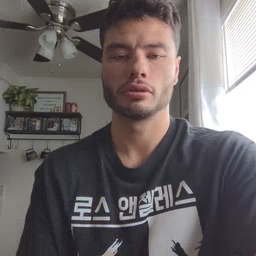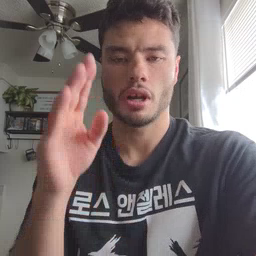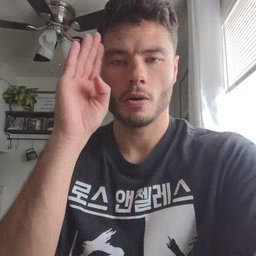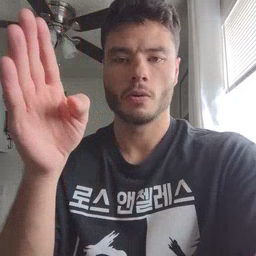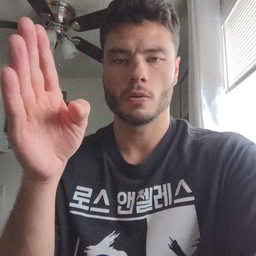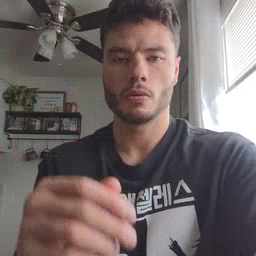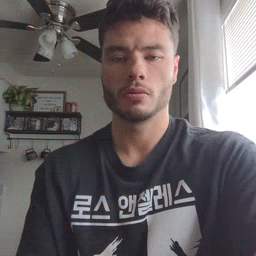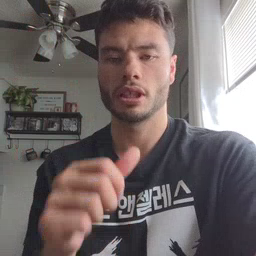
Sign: hello